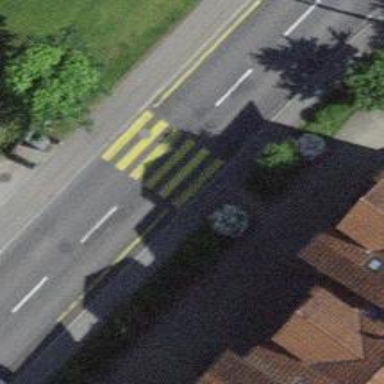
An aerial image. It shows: Pedestrian crossing with zebra markings on footway.